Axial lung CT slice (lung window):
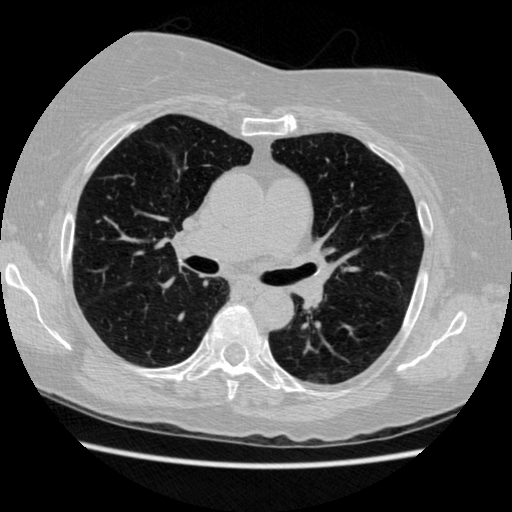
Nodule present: no